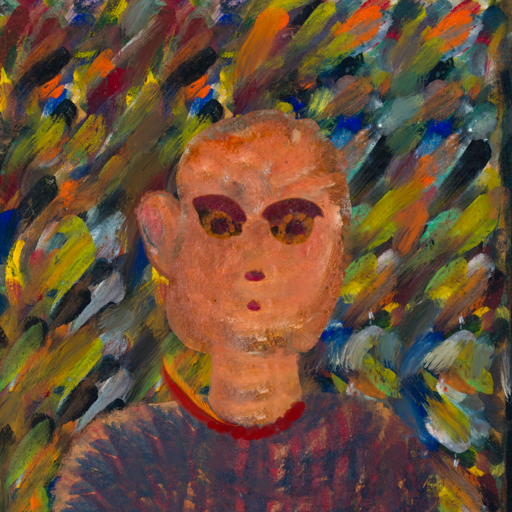
Background: An_Impression, Head And Neck Front: Boggyland, Face Front: Doll, Bust: In_The_Sun, Hair Front: Blank, Head Accessory: Blank, Second Necklace: Blank, Necklace: Pipe, Baby: Blank